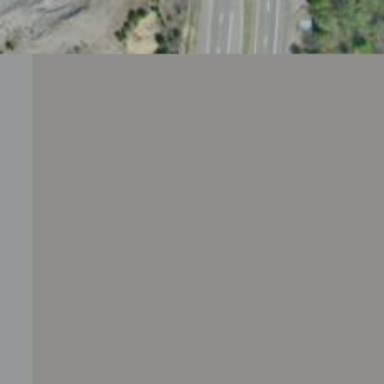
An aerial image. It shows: Trunk link highway.